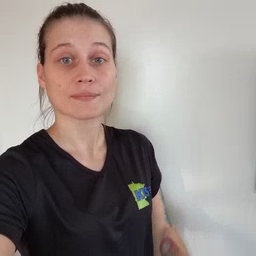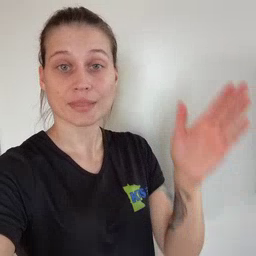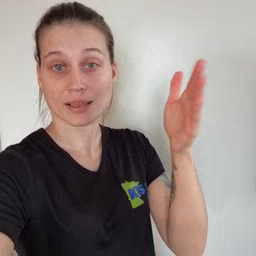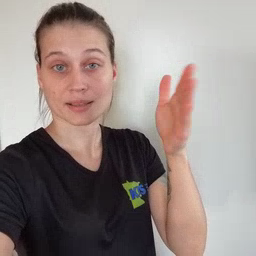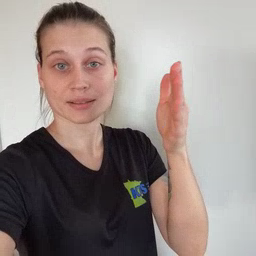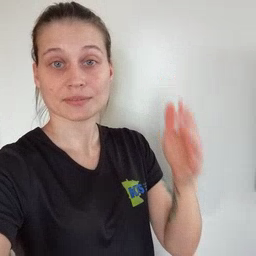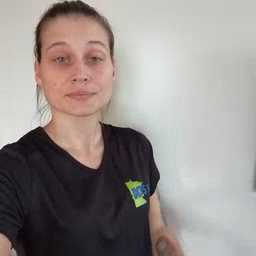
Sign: flag